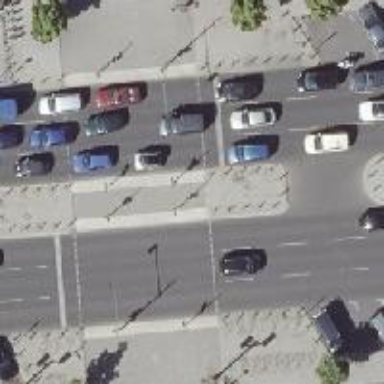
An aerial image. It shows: Footway located on traffic island.